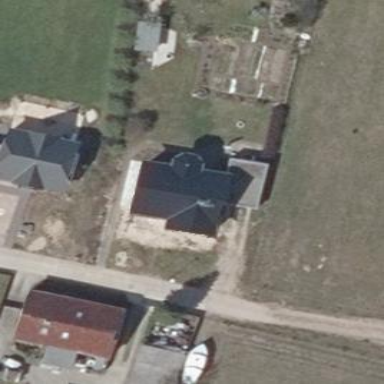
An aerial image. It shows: Detached building with gabled roof.